Current action and preconditions to check: path_clear

Your task: For each precondition in the list above, predict whether it will hold at this action.

Consider the current scene as observed from the mobile robot's camera, and analyze the predicted future states of all dynamic agents (e.g., people, animals, vehicles, or any moving entities) within the NEXT SECOND.

IMPORTANT: Only answer "very likely" if you are absolutely certain—based on strong, clear evidence—that a dynamic agent will violate the precondition in the predicted future state. Do NOT answer "very likely" for unlikely, ambiguous, or low-probability risks.

Ask yourself for each precondition: Is there a high probability, with clear and convincing evidence, that the predicted future states of any dynamic agent will interfere with the predicted future state of the currently executing action within the NEXT SECOND, causing that precondition to fail?

Assess the risk level based on these predictions. Use "likely" or "very likely" if motions create a clear risk of interference.

Use "neutral" or "improbable" if agents are nearby but their predicted paths are clearly diverging or non-conflicting.

Failure Risk Categories: "very improbable", "improbable", "neutral", "likely", "very likely"

Answer Format: Output ONLY the probability_of_failure value from these categories: "very improbable", "improbable", "neutral", "likely", "very likely"

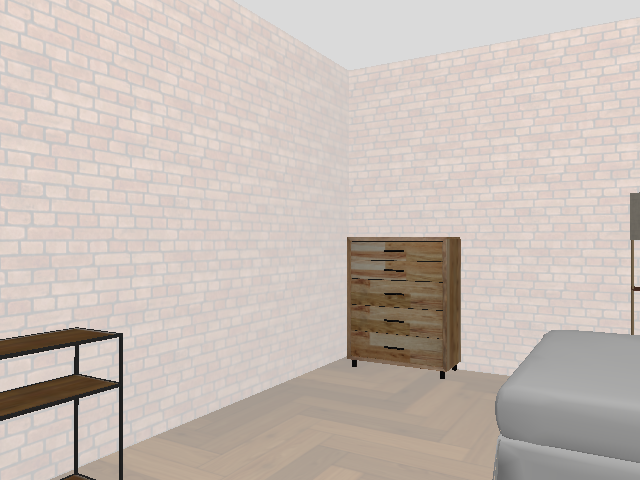

Answer: very improbable